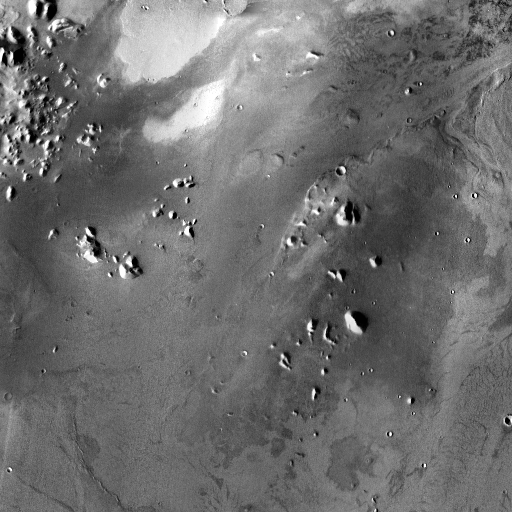
Crater classes present: Background, Other